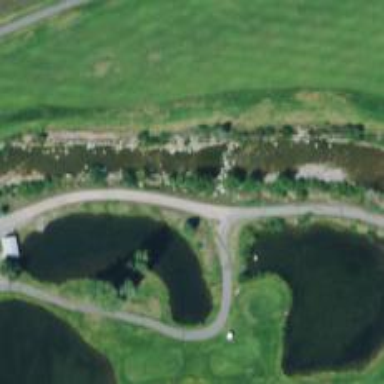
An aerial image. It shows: Water hazard in golf course. The hazard is natural water feature.